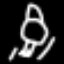
Label: frog